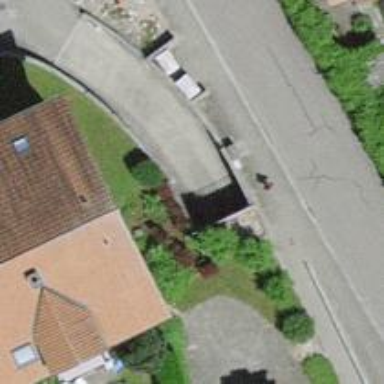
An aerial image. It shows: Group of garages.